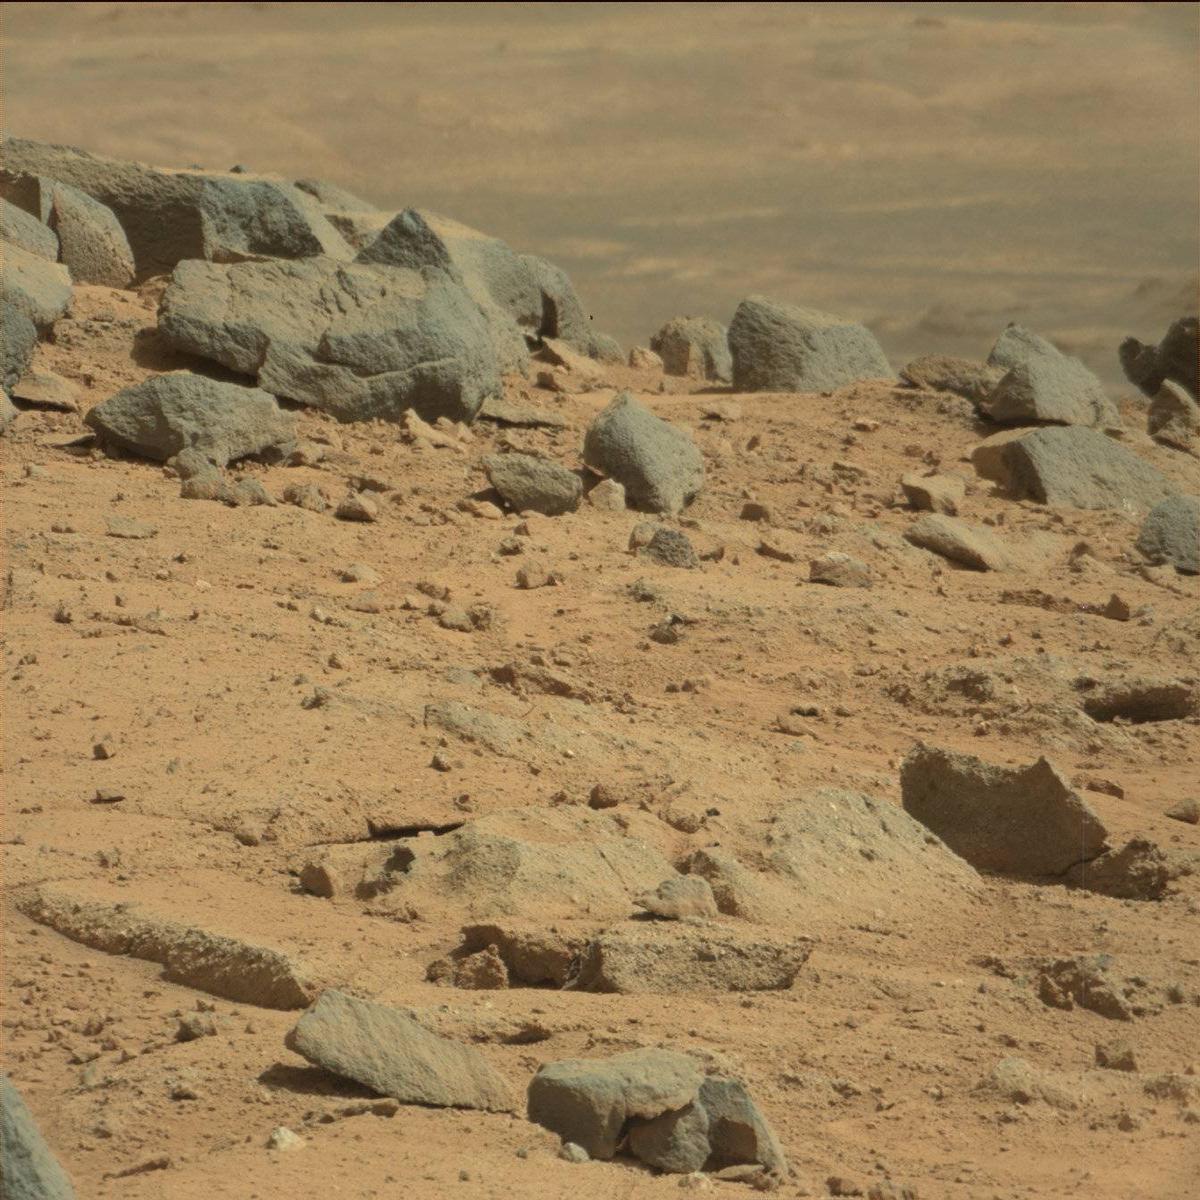
Terrain classes present: Bedrock, Ridge, Rock, Sand / Soil